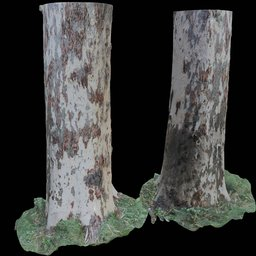
Label: nature